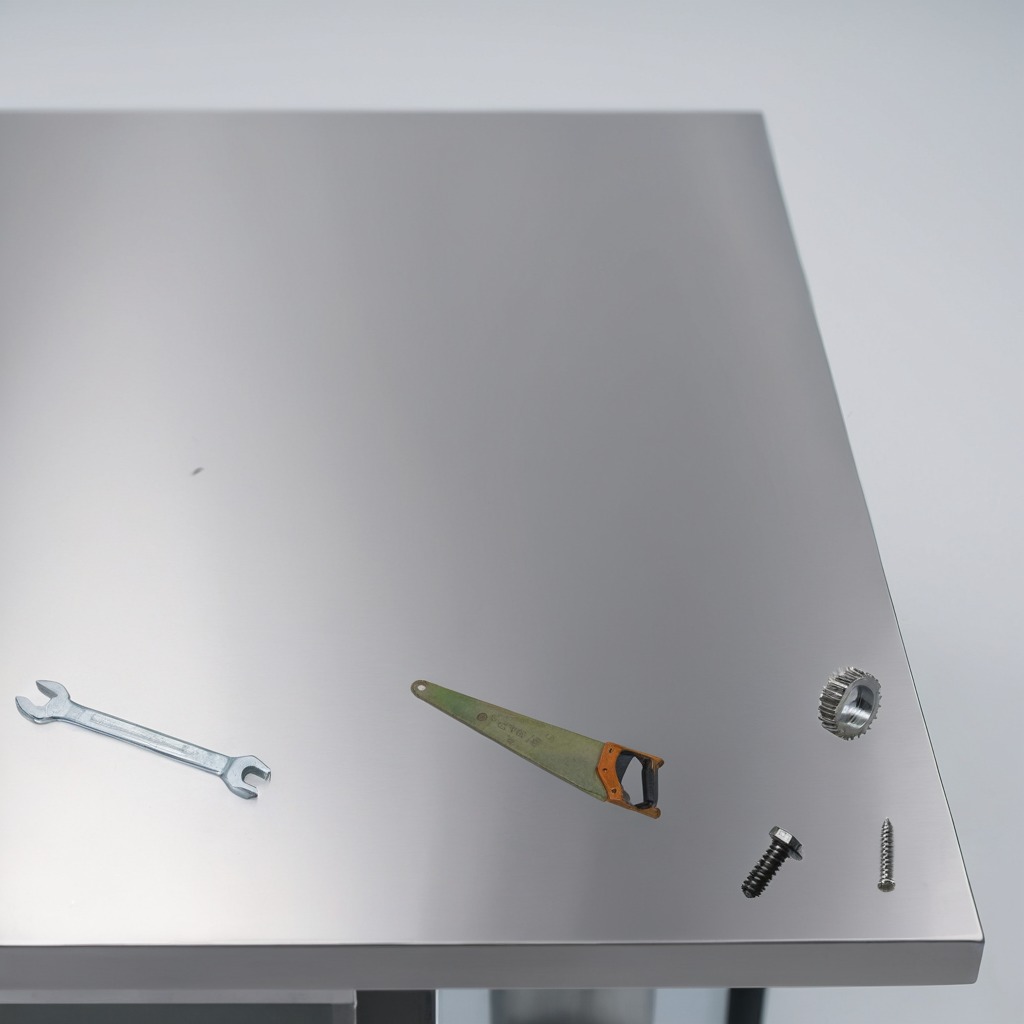
A steel gear with teeth, a metal machine screw, a coiled metal spring, a handheld metal saw, and a wrench are lying on the stainless steel table.